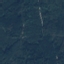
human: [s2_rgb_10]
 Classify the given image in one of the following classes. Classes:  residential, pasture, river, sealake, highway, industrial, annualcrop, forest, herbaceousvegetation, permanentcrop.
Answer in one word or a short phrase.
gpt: Forest